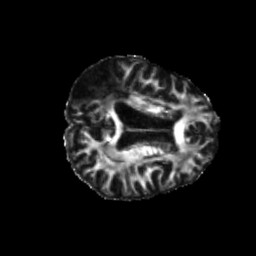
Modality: FA
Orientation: axial
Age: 68
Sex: female
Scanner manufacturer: siemens
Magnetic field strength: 3 T
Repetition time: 5.25 s
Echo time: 0.08 s